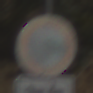
Verkehrszeichen: VerbotFahrzeugeAllerArt
Zusatzzeichen unten: MehrspurigeFahrzeugeFrei9
Umgebung: Outdoor, Nature
Tageszeit: MorningAfternoon
Wetter: Clear
Licht: Natural
Jahreszeit: NotSpecified
Kontrast: HighContrast